Question: In my appDelegate.h file I do this:
'''
CLLocationManager *locationManager;
'''
and
'''
@property (nonatomic, retain) CLLocationManager *locationManager;
'''
Then later in the .m file:
'''
...
@synthesize locationManager;
...
if ([CLLocationManager locationServicesEnabled])
{
[myGizmoClass setLocationManagerDisabled:FALSE];
self.locationManager = [[CLLocationManager alloc] init];
self.locationManager.delegate = self;
[self.locationManager setDesiredAccuracy:kCLLocationAccuracyBest];
[self.locationManager setDistanceFilter:kCLDistanceFilterNone];
[self.locationManager startUpdatingLocation];
...
'''
Yet I am getting the following in XCode 4.5 (see image attached)

(Object leaked: allocated object is not referenced later in this code execution path)
What the heck? I reference it right after that line.
I am not seeing the issue. PS: No crash, or anything. Let me be clear. This working as it is. I just hate the error. I am QUITE sure that I am missing something silly. Can anyone help?
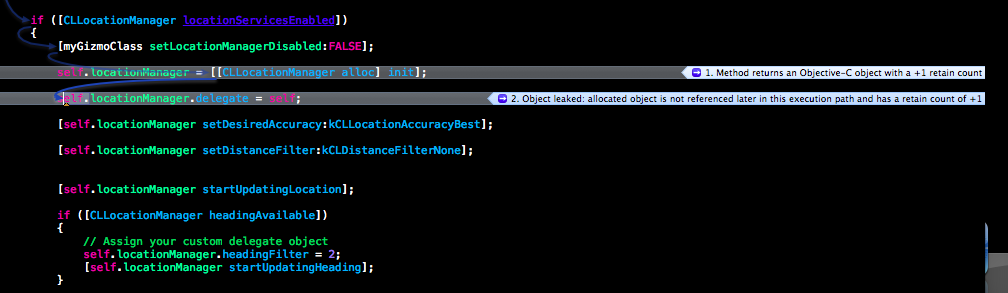
Answer: ## Problem
If this is non ARC (which I assume it is), then think about how this is working:
'''
self.locationManager = [[CLLocationManager alloc] init];
^ ^
Retains on setting |
Retains when allocating
'''
## Why is this retaining when I'm setting the property?
'''
@property (nonatomic, retain) CLLocationManager *locationManager;
^
This is why
'''
When you synthesize a property, you are generating a getter and setter (in most circumstances). The 'nonatomic' and 'retain' keywords are providing hints to the synthesize; 'nonatomic' wraps the setting and getting within '@synchronized(self)' to make sure only one thread is acting on it at a time, and 'retain' is telling the setter to retain whatever value you're putting in to it.
---
In your case, you are retaining something twice. Hence if there's no release anywhere, then the memory will be leaked. It's simple to fix, simply use:
'''
self.locationManager = [[[CLLocationManager alloc] init] autorelease];
'''
## Why does it act like this?
If it didn't, then autoreleased objects returned from methods wouldn't be retained correctly!
## Alternative Solution
If you don't like adding autorelease, simply assign to the underlying instance variable instead.
'''
locationManager = [[CLLocationManager alloc] init];
'''
## In all cases...
Make sure you release what you have at the most appropriate time, these will not automatically release. For retained properties, 'self.locationManager = nil' will suffice. For the alternative solution, you will need to perform '[locationManager release];'